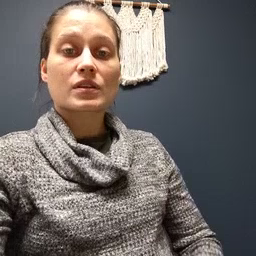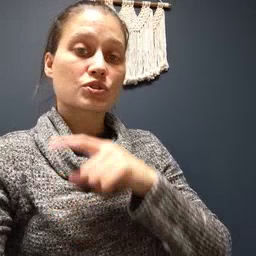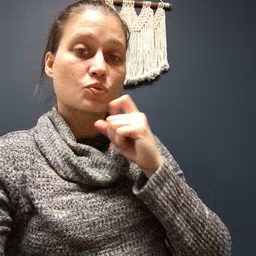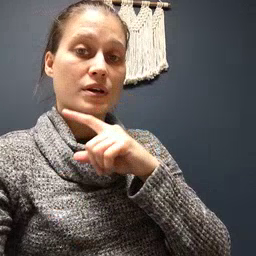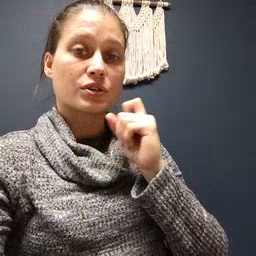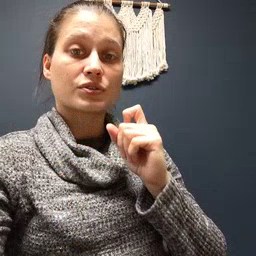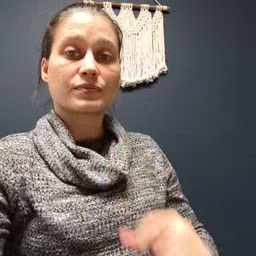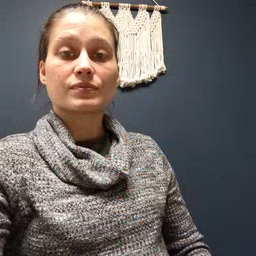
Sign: dryer